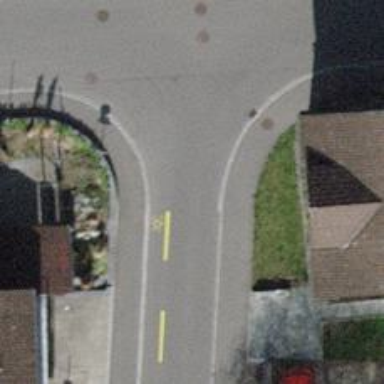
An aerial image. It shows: Residential road with asphalt surface. There is opposite lane cycleway on the left side.